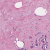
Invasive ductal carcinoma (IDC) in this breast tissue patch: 1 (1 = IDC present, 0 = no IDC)